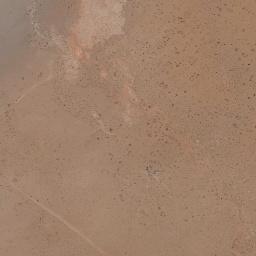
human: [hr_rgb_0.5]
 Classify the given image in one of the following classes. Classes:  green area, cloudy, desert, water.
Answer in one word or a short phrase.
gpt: desert